Field crop: maize
Growth stage: 1
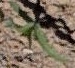
Species: maize